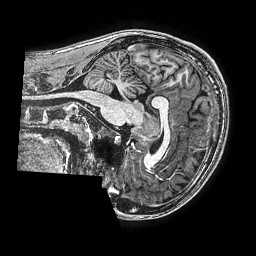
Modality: T1w
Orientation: sagittal
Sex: male
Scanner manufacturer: ge
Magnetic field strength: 3 T
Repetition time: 0.00766 s
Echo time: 0.003476 s